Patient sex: M
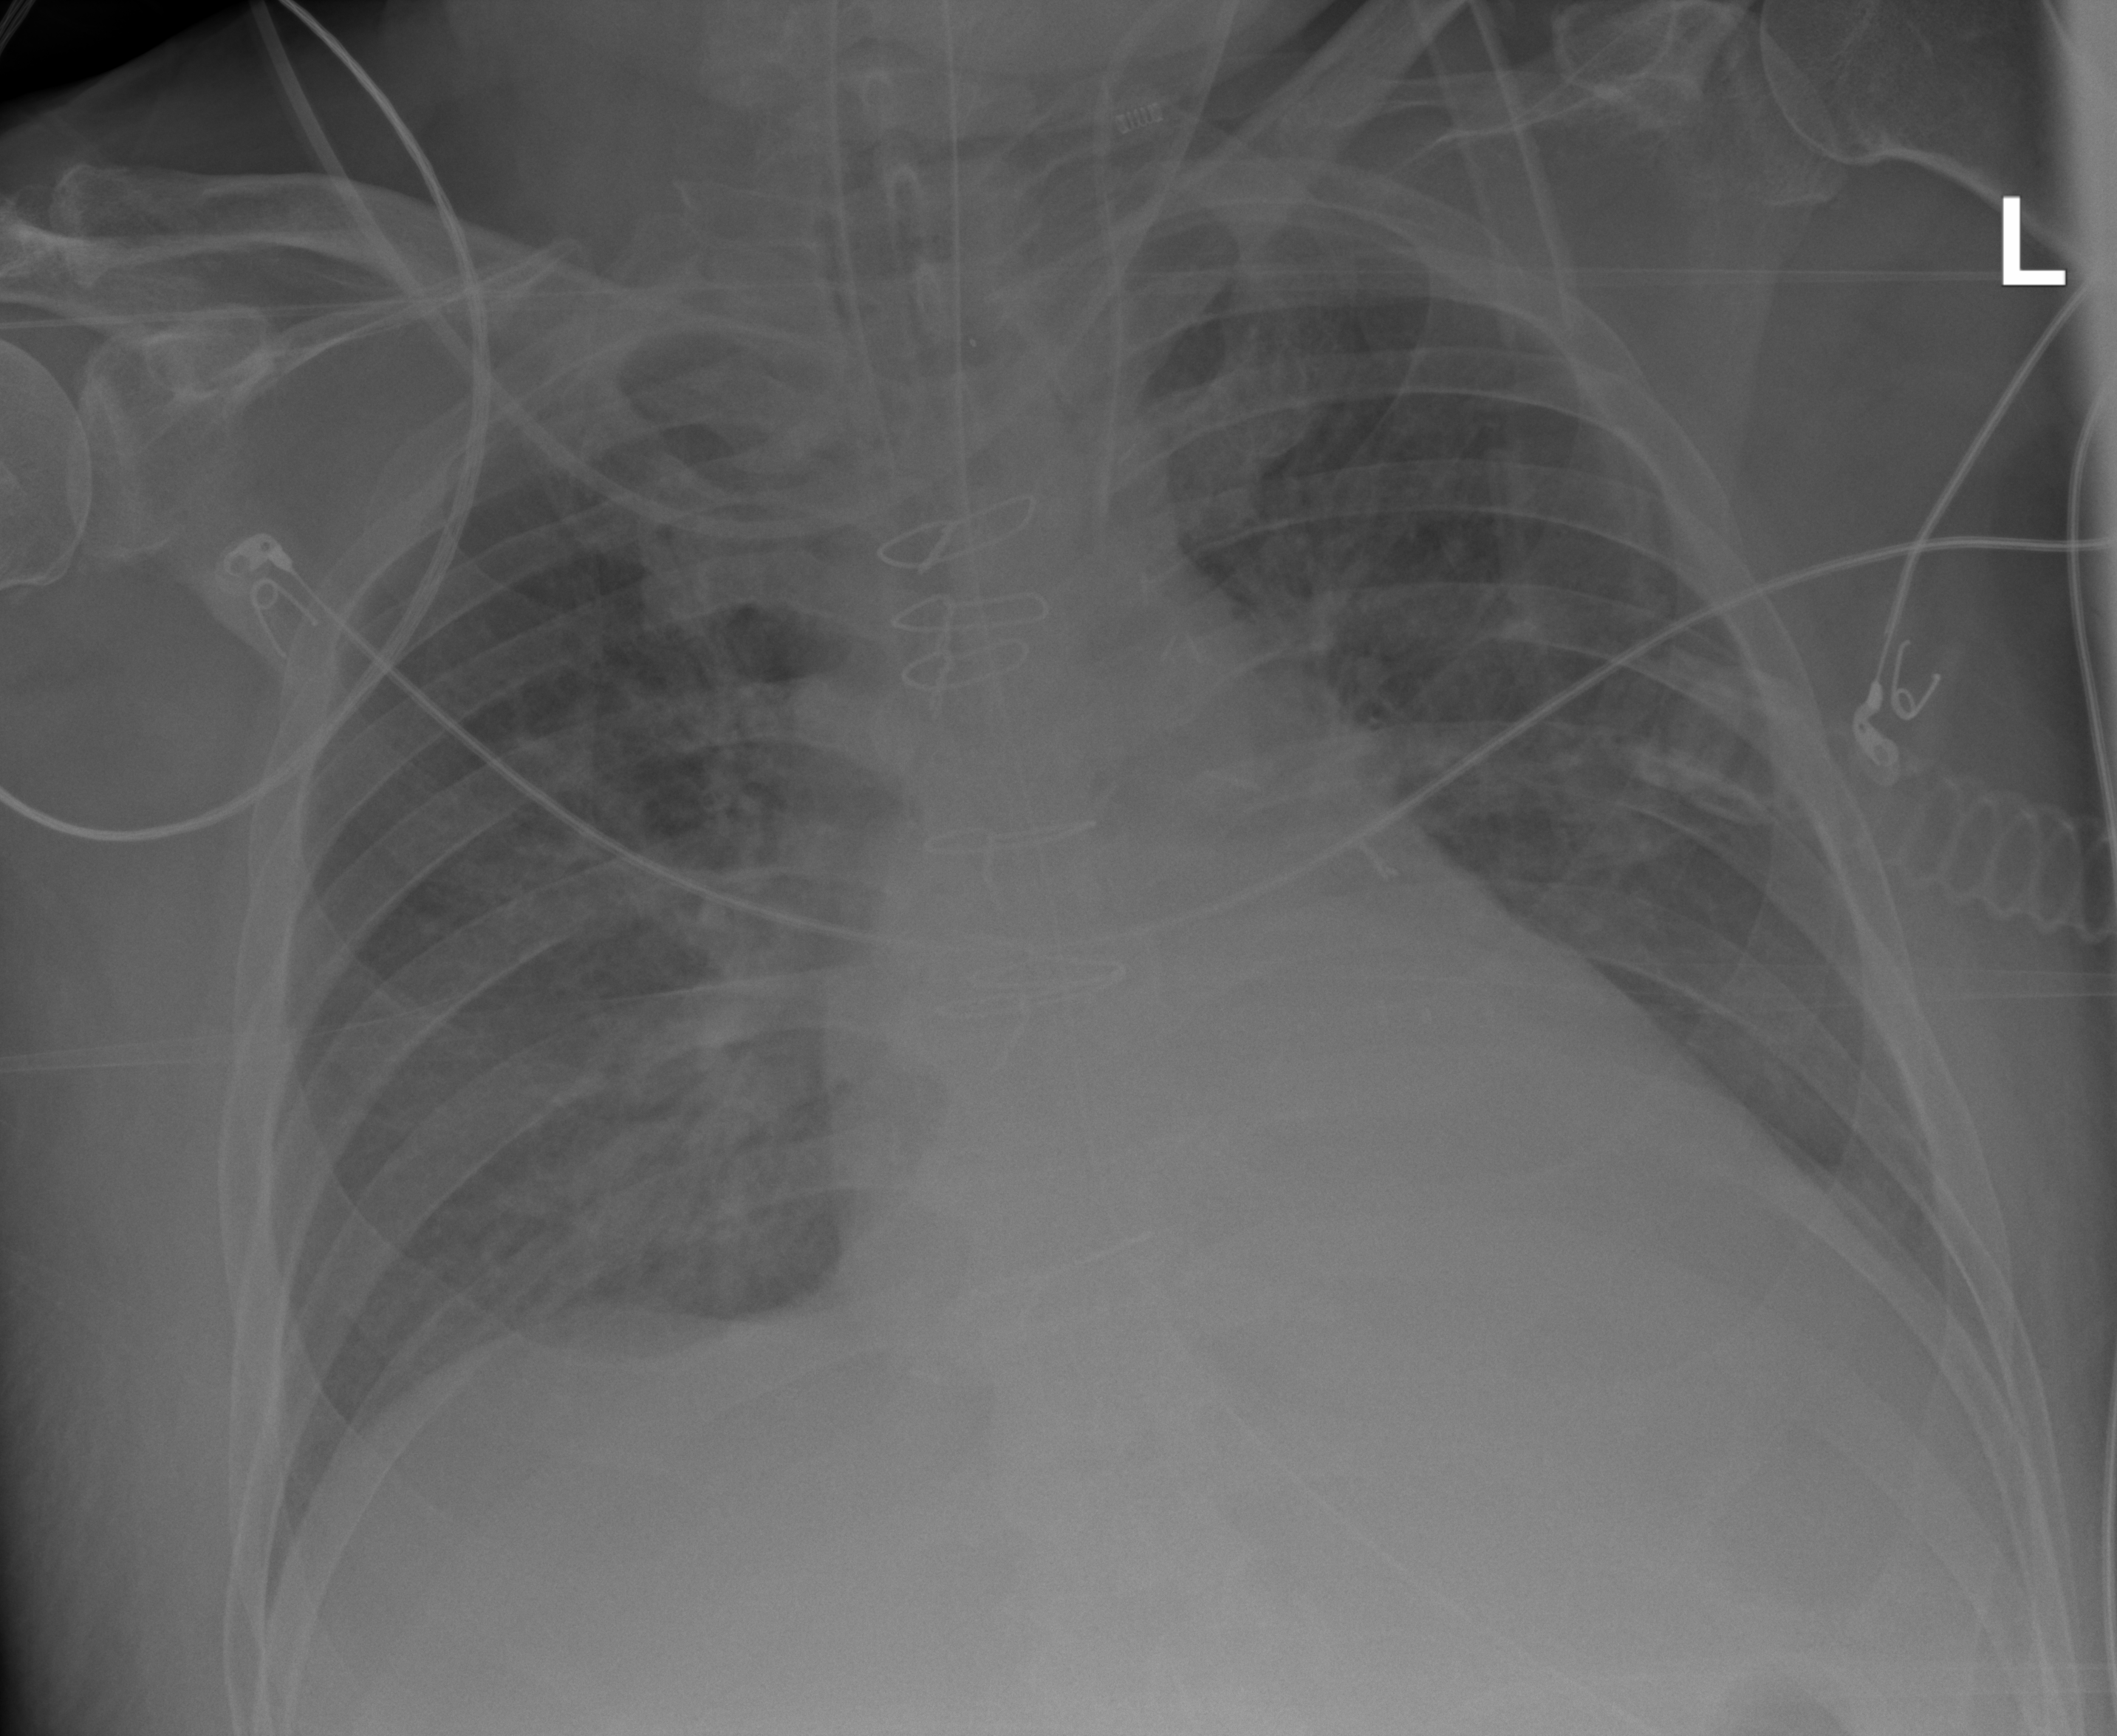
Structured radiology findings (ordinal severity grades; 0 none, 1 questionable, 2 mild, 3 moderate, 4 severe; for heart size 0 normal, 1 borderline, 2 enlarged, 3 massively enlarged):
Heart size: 3
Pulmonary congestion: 2
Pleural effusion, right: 0
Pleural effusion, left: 0
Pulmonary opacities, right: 2
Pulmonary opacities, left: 0
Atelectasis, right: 2
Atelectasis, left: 0